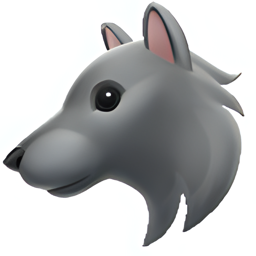
Name: wolf face
Emoji: 🐺
Group: Animals & Nature
Sub-group: animal-mammal